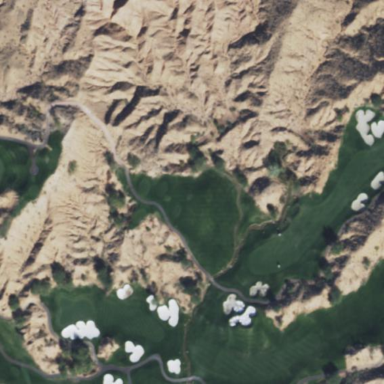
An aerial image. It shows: Area with grass used as rough in golf course.